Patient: sex M, age 42
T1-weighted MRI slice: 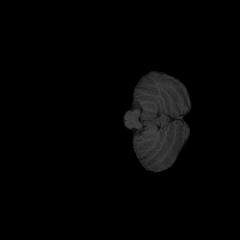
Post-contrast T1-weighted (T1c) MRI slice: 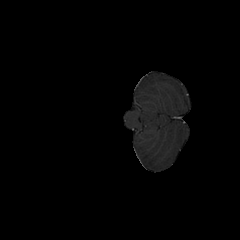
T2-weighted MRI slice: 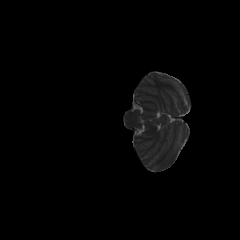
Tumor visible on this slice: no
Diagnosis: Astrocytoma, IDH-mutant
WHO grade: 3